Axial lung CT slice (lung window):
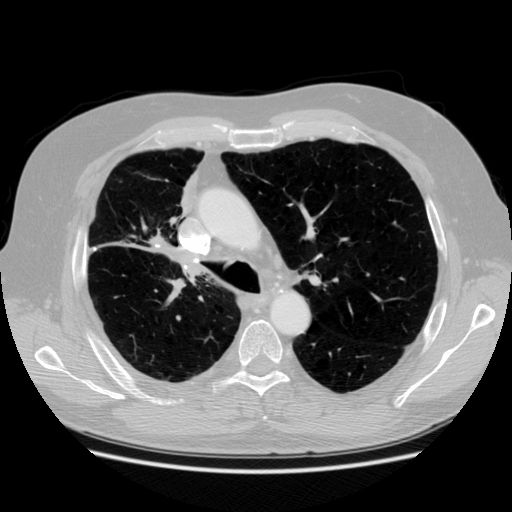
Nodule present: no